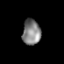
Tissue: prostate
Cell type: B cells
Senescence score: 0.286
Nuclear area (px): 455
Mean DAPI intensity: 128.842